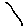
Label: line